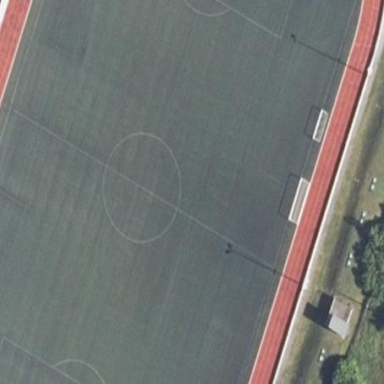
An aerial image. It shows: Soccer pitch with tartan surface for leisure land.